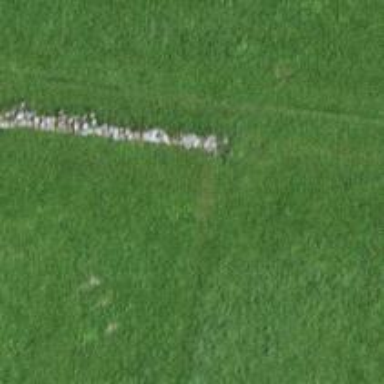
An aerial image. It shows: Wall made of dry stone.